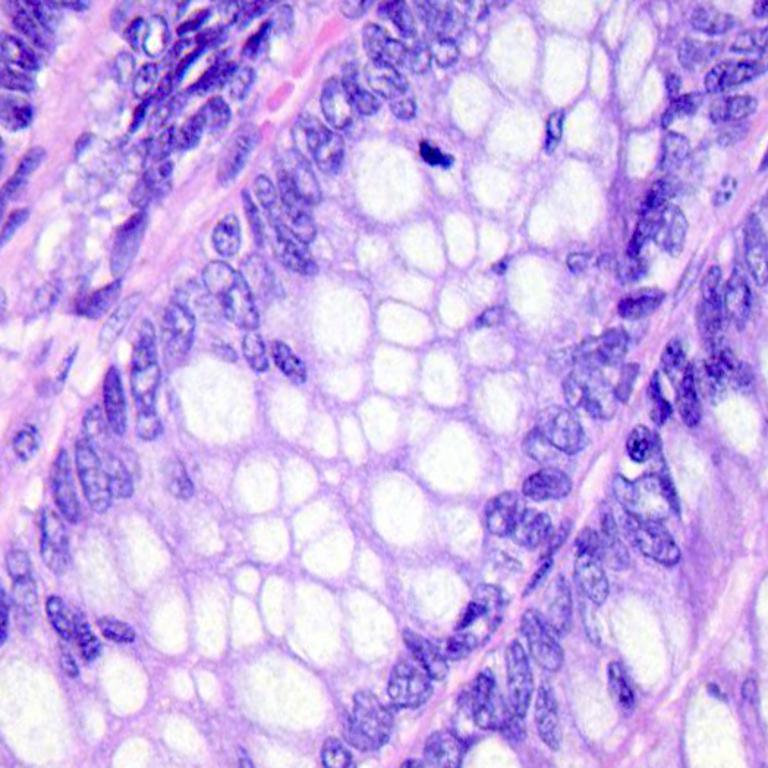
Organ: colon
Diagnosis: benign